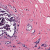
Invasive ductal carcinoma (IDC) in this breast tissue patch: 1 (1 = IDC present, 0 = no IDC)